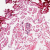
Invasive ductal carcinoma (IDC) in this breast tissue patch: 0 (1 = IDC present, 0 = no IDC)